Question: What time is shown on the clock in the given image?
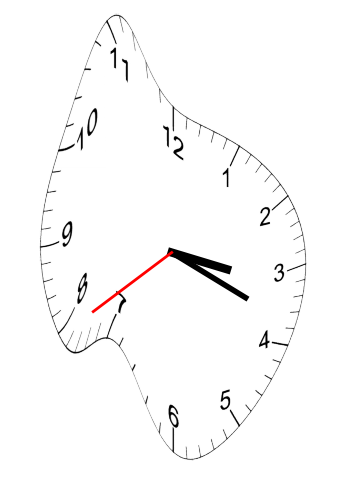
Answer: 03:18:39